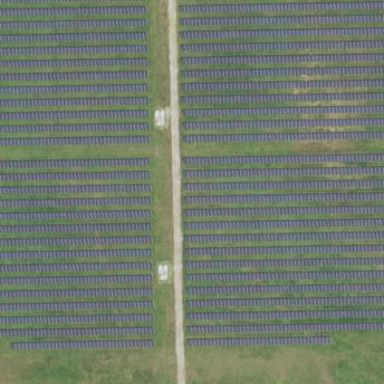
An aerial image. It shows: Solar power plant enclosed by fence. The plant generates electricity using photovoltaic technology.